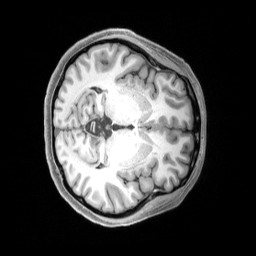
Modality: T1w
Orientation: axial
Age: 26
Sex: female
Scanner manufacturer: siemens
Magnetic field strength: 3 T
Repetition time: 2.4 s
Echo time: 0.00219 s